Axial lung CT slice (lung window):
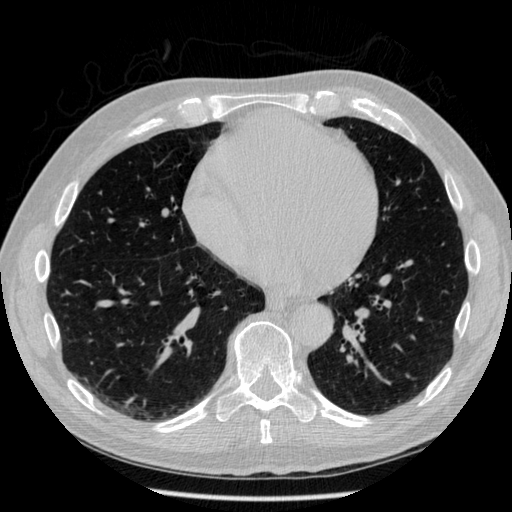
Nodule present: no